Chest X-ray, PA view. Patient: 14 years old, sex F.
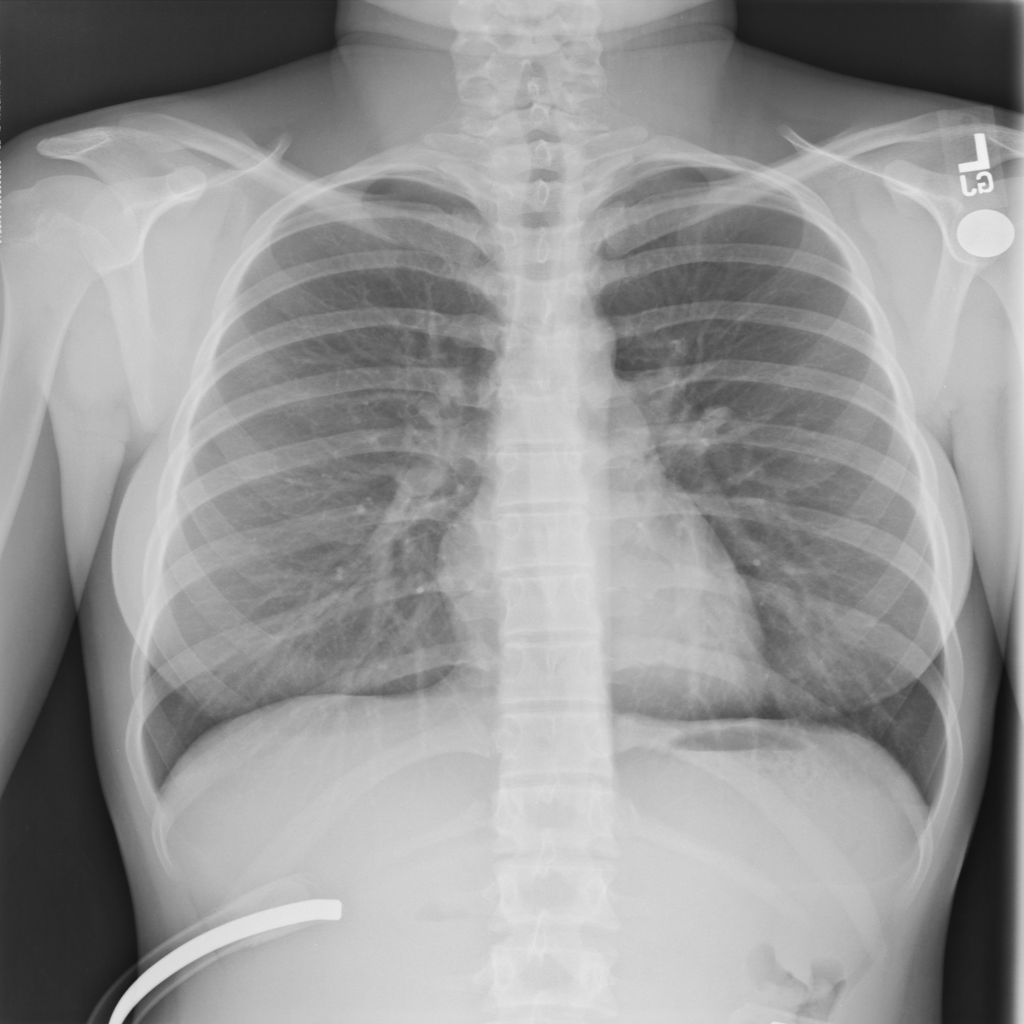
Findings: No Finding